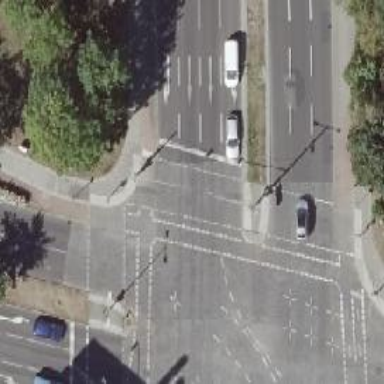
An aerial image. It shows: Sidewalk.